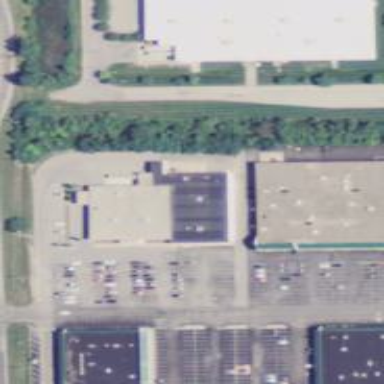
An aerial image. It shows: Supermarket.